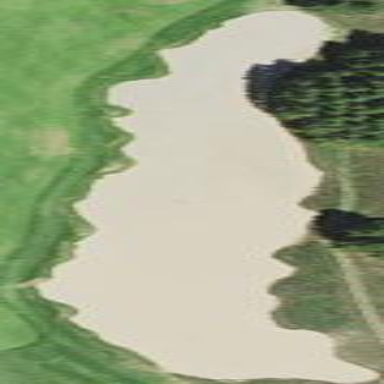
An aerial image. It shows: Sandy area is golf bunker.